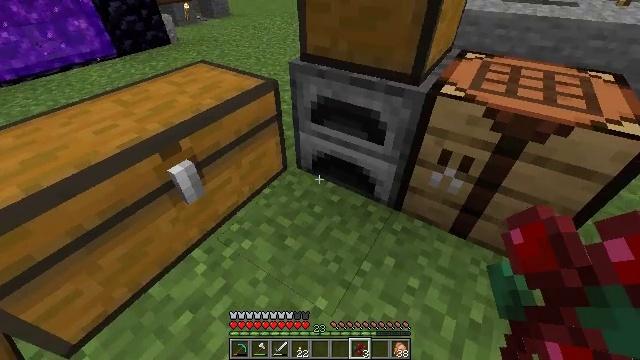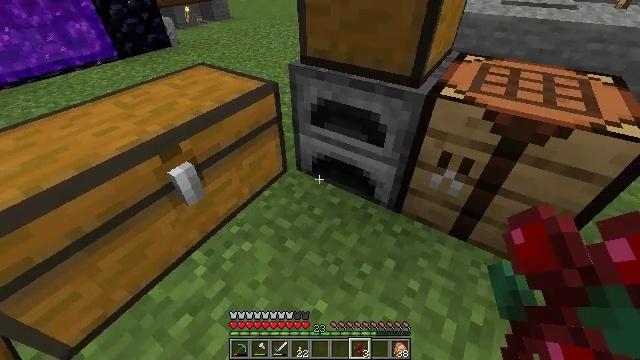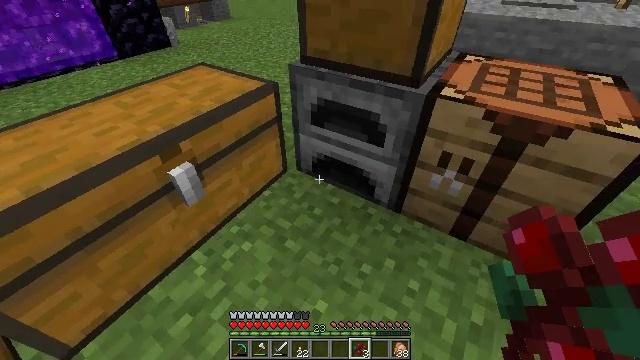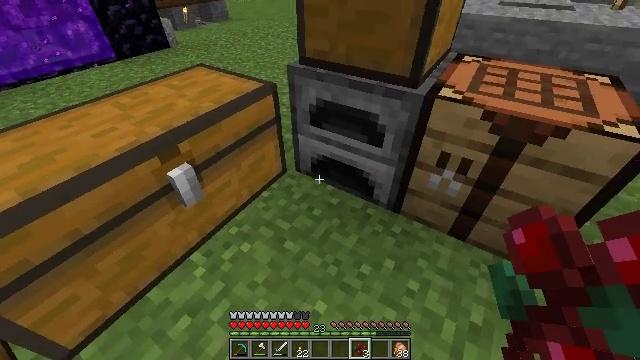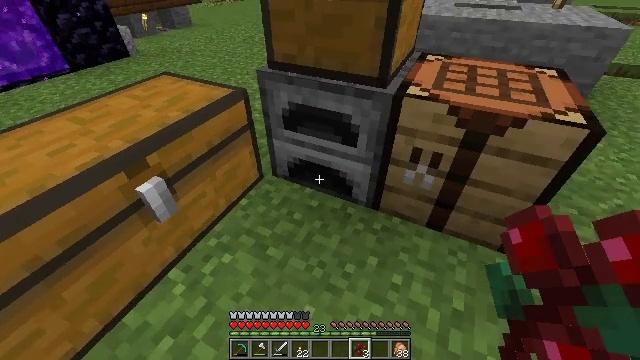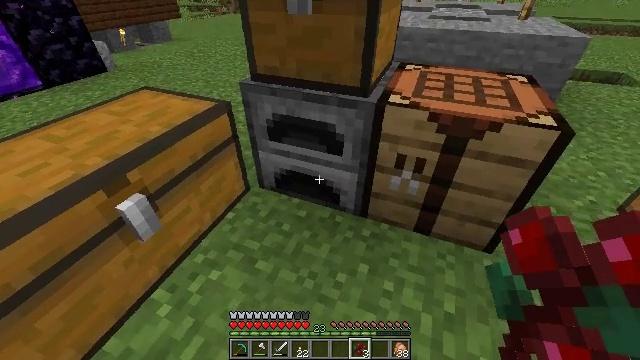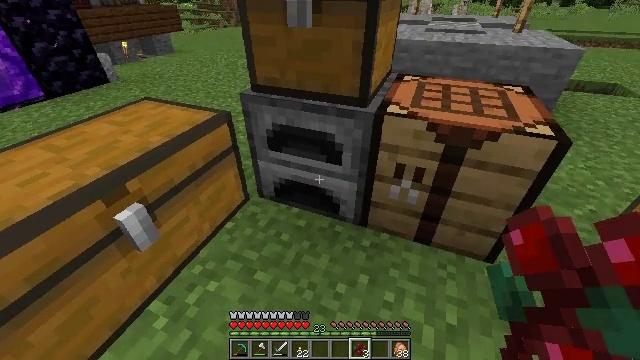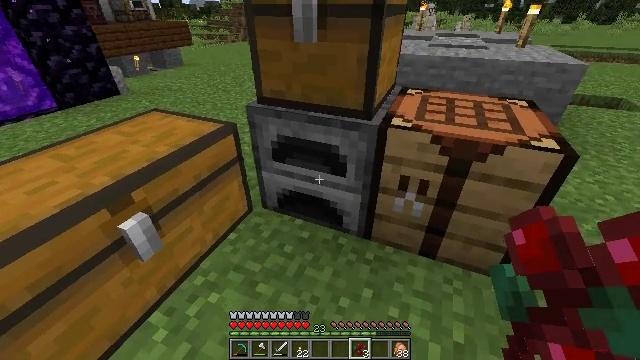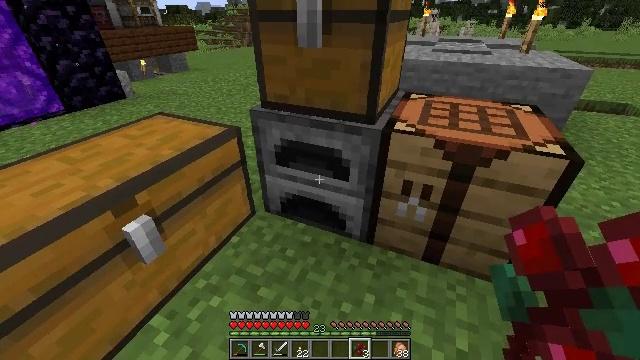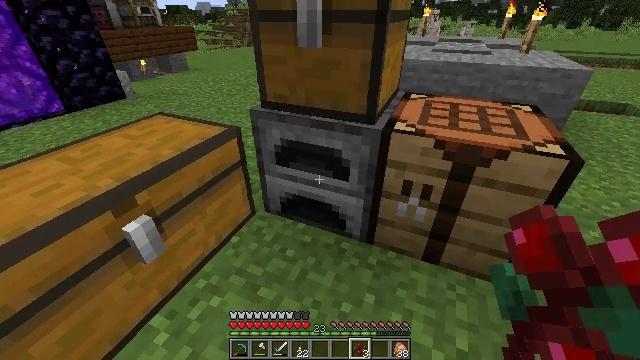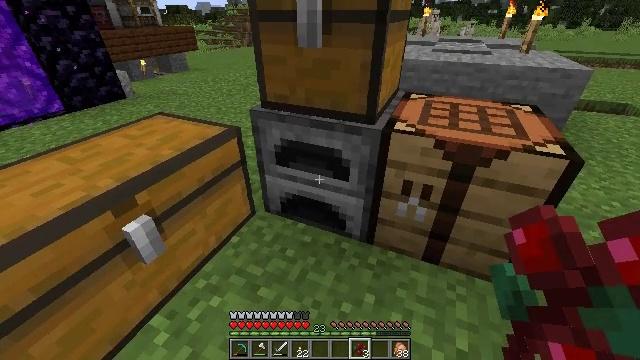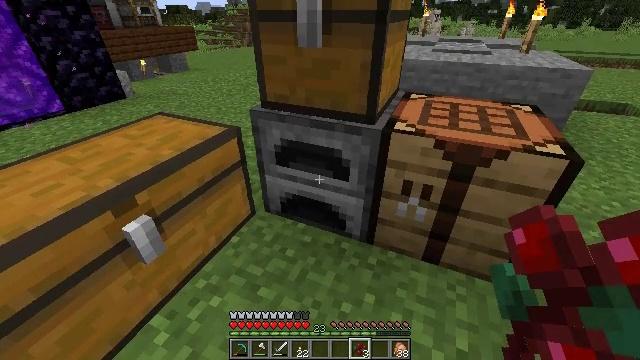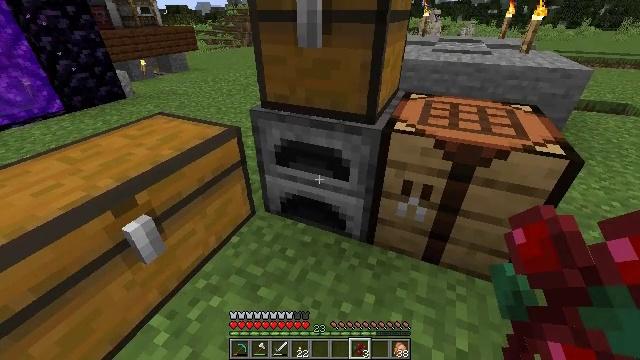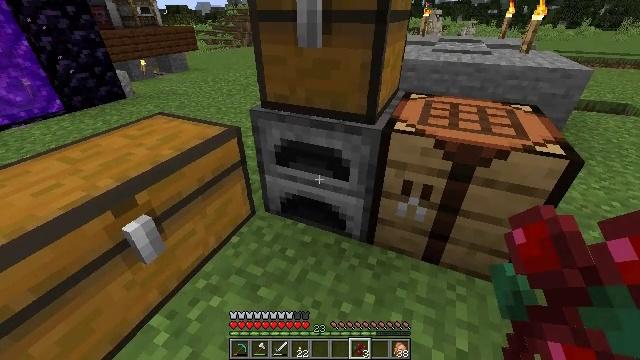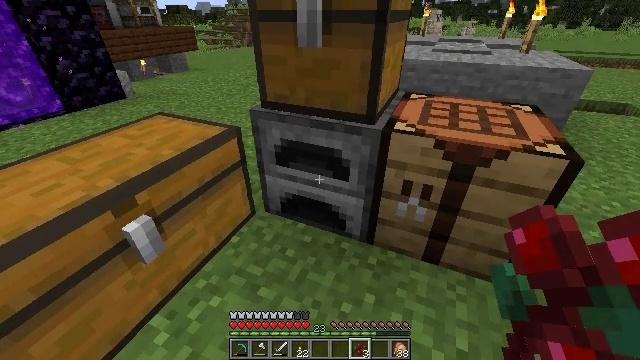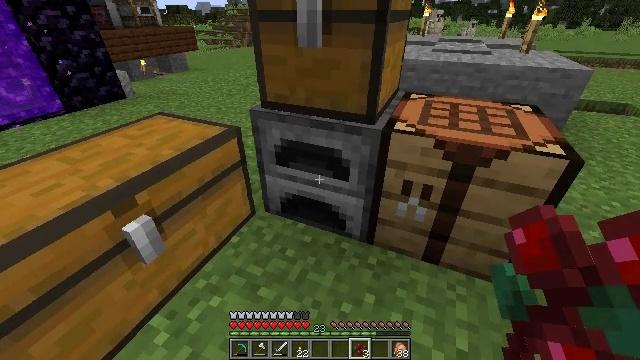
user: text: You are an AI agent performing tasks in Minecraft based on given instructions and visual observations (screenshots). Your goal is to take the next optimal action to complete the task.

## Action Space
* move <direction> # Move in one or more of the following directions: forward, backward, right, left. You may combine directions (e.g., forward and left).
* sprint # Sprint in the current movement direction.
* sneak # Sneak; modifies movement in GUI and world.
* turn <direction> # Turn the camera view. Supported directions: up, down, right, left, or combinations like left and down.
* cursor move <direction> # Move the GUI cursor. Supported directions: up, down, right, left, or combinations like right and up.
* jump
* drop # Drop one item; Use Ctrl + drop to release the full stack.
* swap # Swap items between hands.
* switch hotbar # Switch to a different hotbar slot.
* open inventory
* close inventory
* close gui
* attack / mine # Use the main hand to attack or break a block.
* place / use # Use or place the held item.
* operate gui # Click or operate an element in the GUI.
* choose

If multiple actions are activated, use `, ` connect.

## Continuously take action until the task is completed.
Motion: motion action
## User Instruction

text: Cook kelp to craft dried kelp.
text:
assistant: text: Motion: no_op
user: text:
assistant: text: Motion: no_op
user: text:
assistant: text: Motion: no_op
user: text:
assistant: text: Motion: turn right
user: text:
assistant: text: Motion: turn right and up
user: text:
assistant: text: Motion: turn up
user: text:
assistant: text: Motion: turn left and up
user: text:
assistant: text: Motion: no_op
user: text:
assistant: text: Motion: no_op
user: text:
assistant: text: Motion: no_op
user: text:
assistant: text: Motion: no_op
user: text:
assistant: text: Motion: no_op
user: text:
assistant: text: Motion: no_op
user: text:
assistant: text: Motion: no_op
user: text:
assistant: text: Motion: use / place
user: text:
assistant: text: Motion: use / place
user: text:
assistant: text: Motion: use / place
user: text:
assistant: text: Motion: no_op
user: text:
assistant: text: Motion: no_op
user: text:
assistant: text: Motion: no_op
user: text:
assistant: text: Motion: no_op
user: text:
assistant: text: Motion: no_op
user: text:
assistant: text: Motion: no_op
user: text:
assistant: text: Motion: no_op
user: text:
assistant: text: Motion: no_op
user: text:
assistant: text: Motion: no_op
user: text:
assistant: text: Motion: no_op
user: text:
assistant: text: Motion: no_op
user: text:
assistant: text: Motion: no_op
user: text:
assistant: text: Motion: no_op